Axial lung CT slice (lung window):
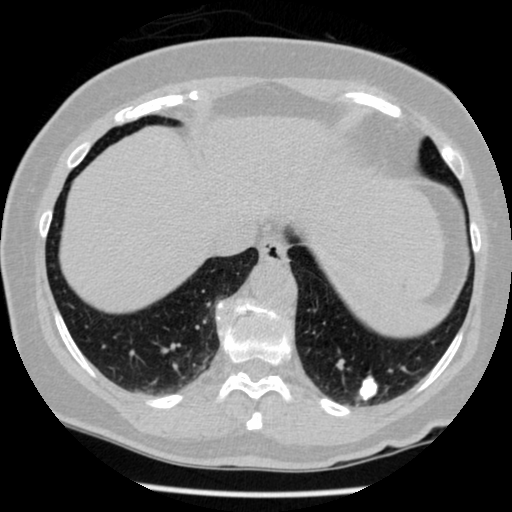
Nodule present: yes
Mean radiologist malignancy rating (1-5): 2.75